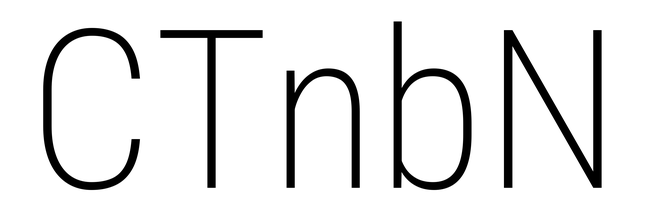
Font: Roboto_Condensed_ExtraLight